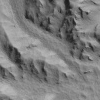
Atmospheric dust classification: not_dusty